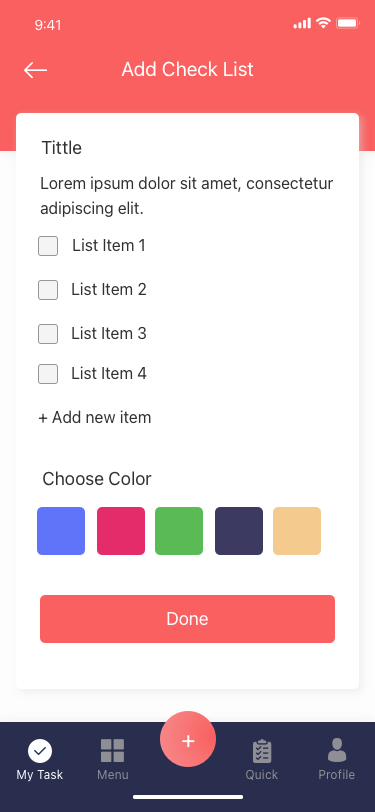
Text in this UI design:
Profile
Quick Note
Menu
My Task
+
Add Check List
Done
Lorem ipsum dolor sit amet, consectetur adipiscing elit.
Tittle
List Item 1
List Item 3
List Item 2
List Item 4
+ Add new item
Choose Color